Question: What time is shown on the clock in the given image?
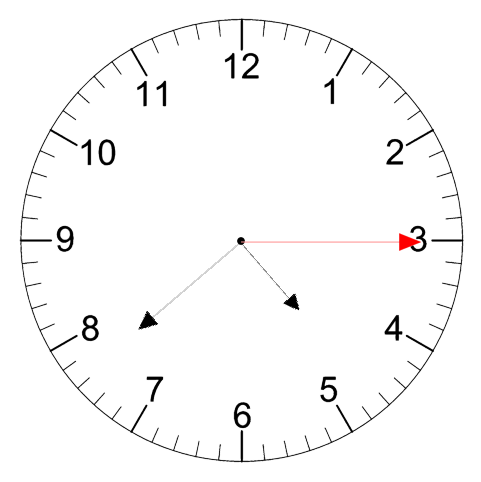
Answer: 04:38:15